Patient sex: M
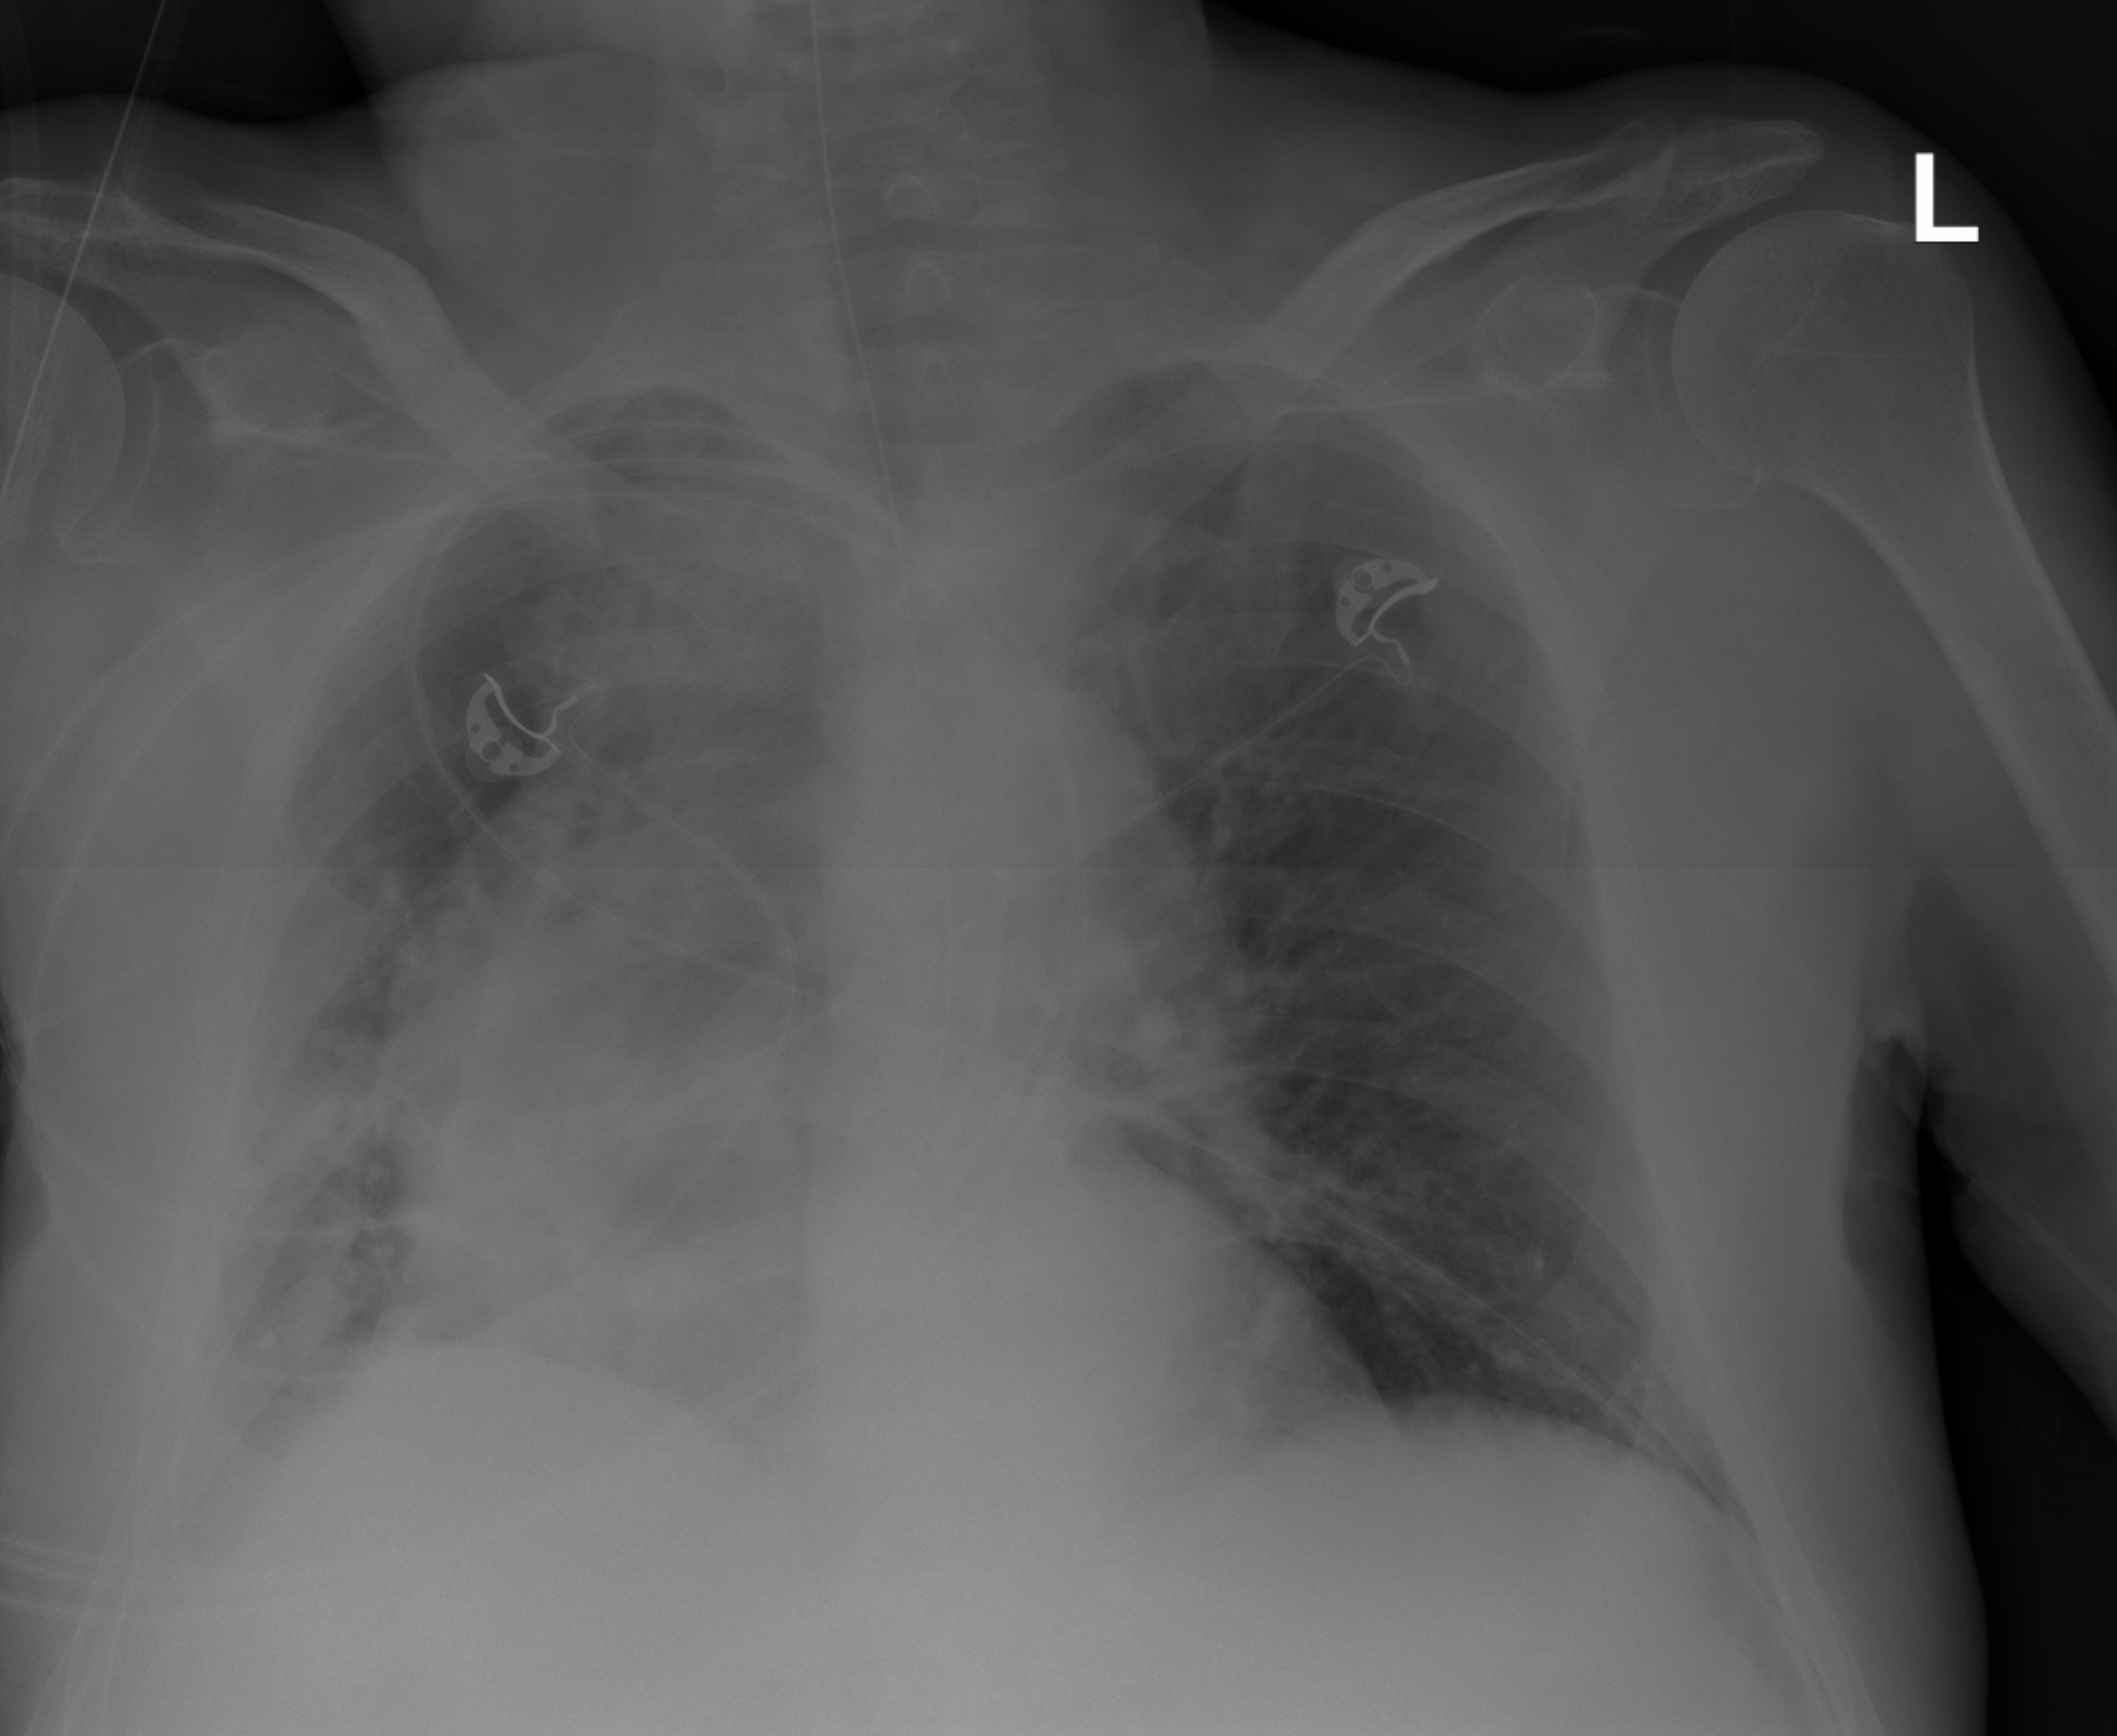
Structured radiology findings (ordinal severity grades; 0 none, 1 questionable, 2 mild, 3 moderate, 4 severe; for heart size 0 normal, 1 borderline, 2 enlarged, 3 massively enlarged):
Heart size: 0
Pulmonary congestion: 2
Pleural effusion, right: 2
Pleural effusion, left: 0
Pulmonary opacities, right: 3
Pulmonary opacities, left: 2
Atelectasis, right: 2
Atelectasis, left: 0